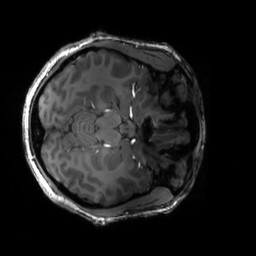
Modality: T1w
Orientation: axial
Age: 24
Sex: female
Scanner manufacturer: siemens
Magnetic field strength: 6.98 T
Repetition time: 3 s
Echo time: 0.00388 s